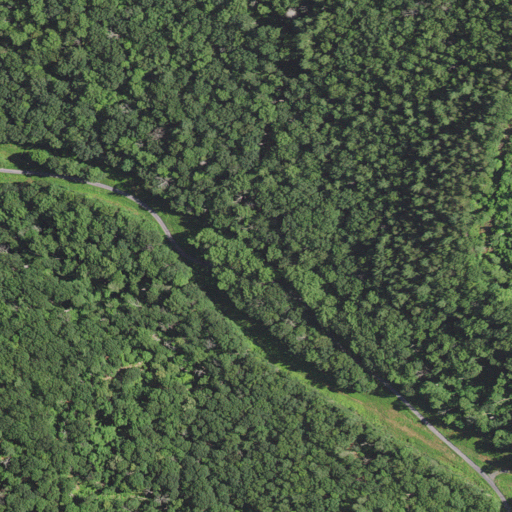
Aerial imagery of gap in Virginia named Bull Gap containing deciduous forest, mixed forest, open development, and evergreen forest